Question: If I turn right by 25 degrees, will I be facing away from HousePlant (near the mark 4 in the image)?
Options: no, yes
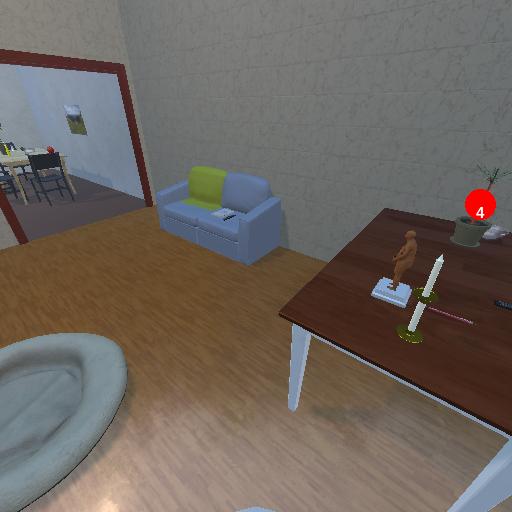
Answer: no